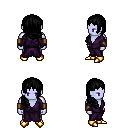
a pixel art fantasy rpg character, male body template, dark elf, purple skin, purple robe, metal pants, black right-swept hairstyle, leather bracers, gold boots, four views (front, back, left, right), 2x2 character sprite sheet, small pixel art, hard edges, no anti-aliasing